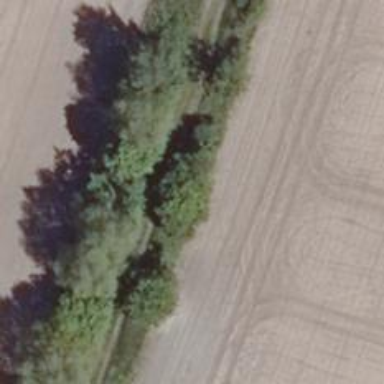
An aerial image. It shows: Row of trees in natural setting.